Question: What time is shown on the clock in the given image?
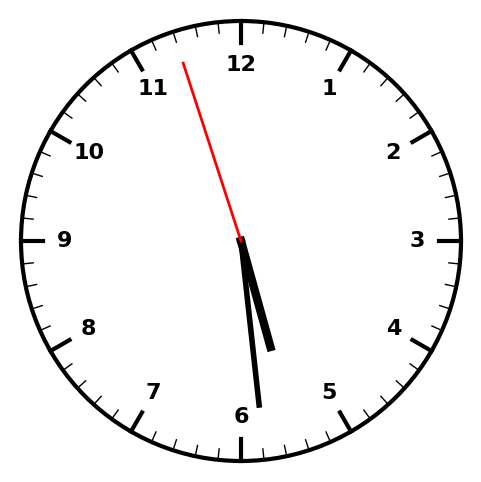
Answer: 05:28:57